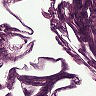
Metastatic tissue present: no